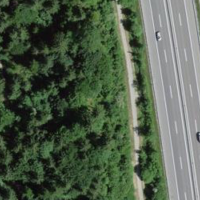
EUNIS habitat code: 57
Species observed at this site:
Milvus milvus
Chorthippus biguttulus